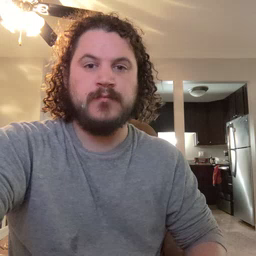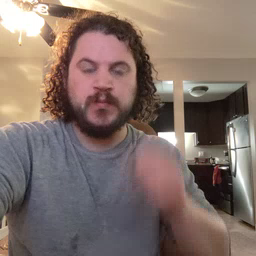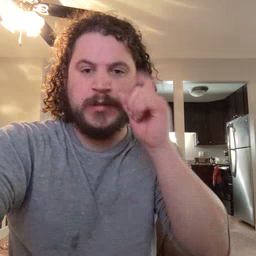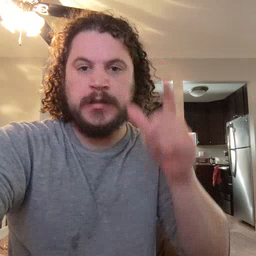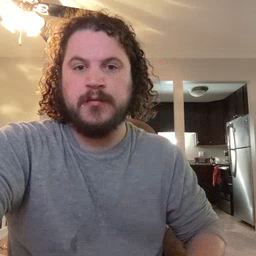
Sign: awake